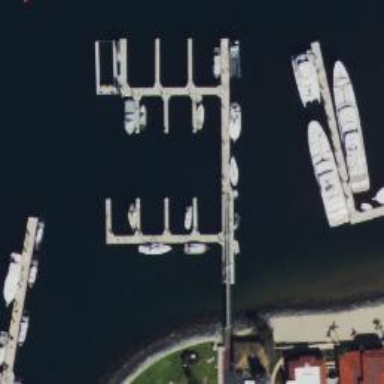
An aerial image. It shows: Man-made pier.